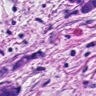
Metastatic tissue present: yes